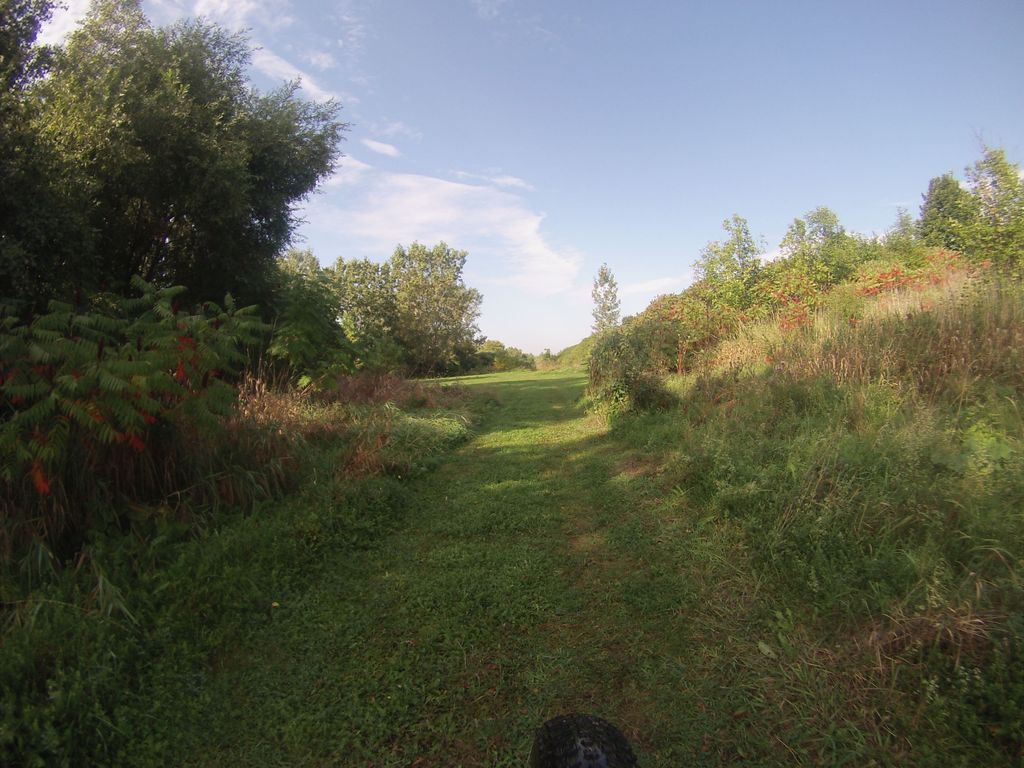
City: ottawa-gatineau